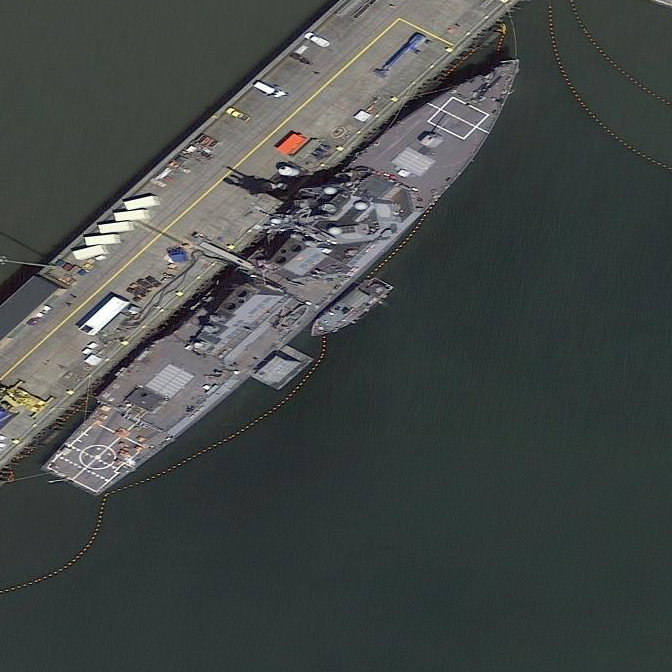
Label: Arleigh_Burke-class_destroyer